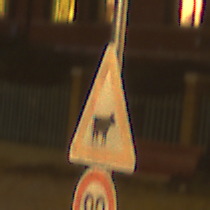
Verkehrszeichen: ViehtriebLinks
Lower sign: Geschwindigkeit90
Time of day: Night
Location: Outdoor (Urban)
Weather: Clear
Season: NotSpecified
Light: Artificial